Question: I have a data set containing rain data. I'm wanting to set up a running rain accumulator using Pandas.
This is what I have:
'''
def determinePrev(df):
#NEED TO CHANGE VALUE TO RUNNING VVVVVV#
df.loc[df['Rain'] > 0, 'Running']=df['Rain'].shift(1)+df['Rain']
return df
'''
Running it like that works, but it's only appropriate if there are only two days of rain in a row. When replacing one of the latter 'Rain's with 'Running', I get KeyError: 'Running'.
I've been trying to find a solution but it feels like I'm not getting anywhere. I'm relatively new to Python so if you do have a solution, can you please give as much detail as possible?
Thanks!
EDIT: I should add I'm not wanting to count consecutive days, rather measure the amount of rain that has fallen over the consecutive rainy days.
EDIT #2:

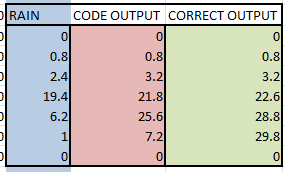
Answer: Use, <URL> to group the 'Rain' column on this series and use the transformation function 'cumsum':
'''
c = df['Rain'].eq(0).cumsum()
df['Running'] = df['Rain'].groupby(c).cumsum()
'''
Result:
'''
# print(df)
Rain Running
0 0.0 0.0
1 0.8 0.8
2 2.4 3.2
3 19.4 22.6
4 6.2 28.8
5 1.0 29.8
6 0.0 0.0
'''